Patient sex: M
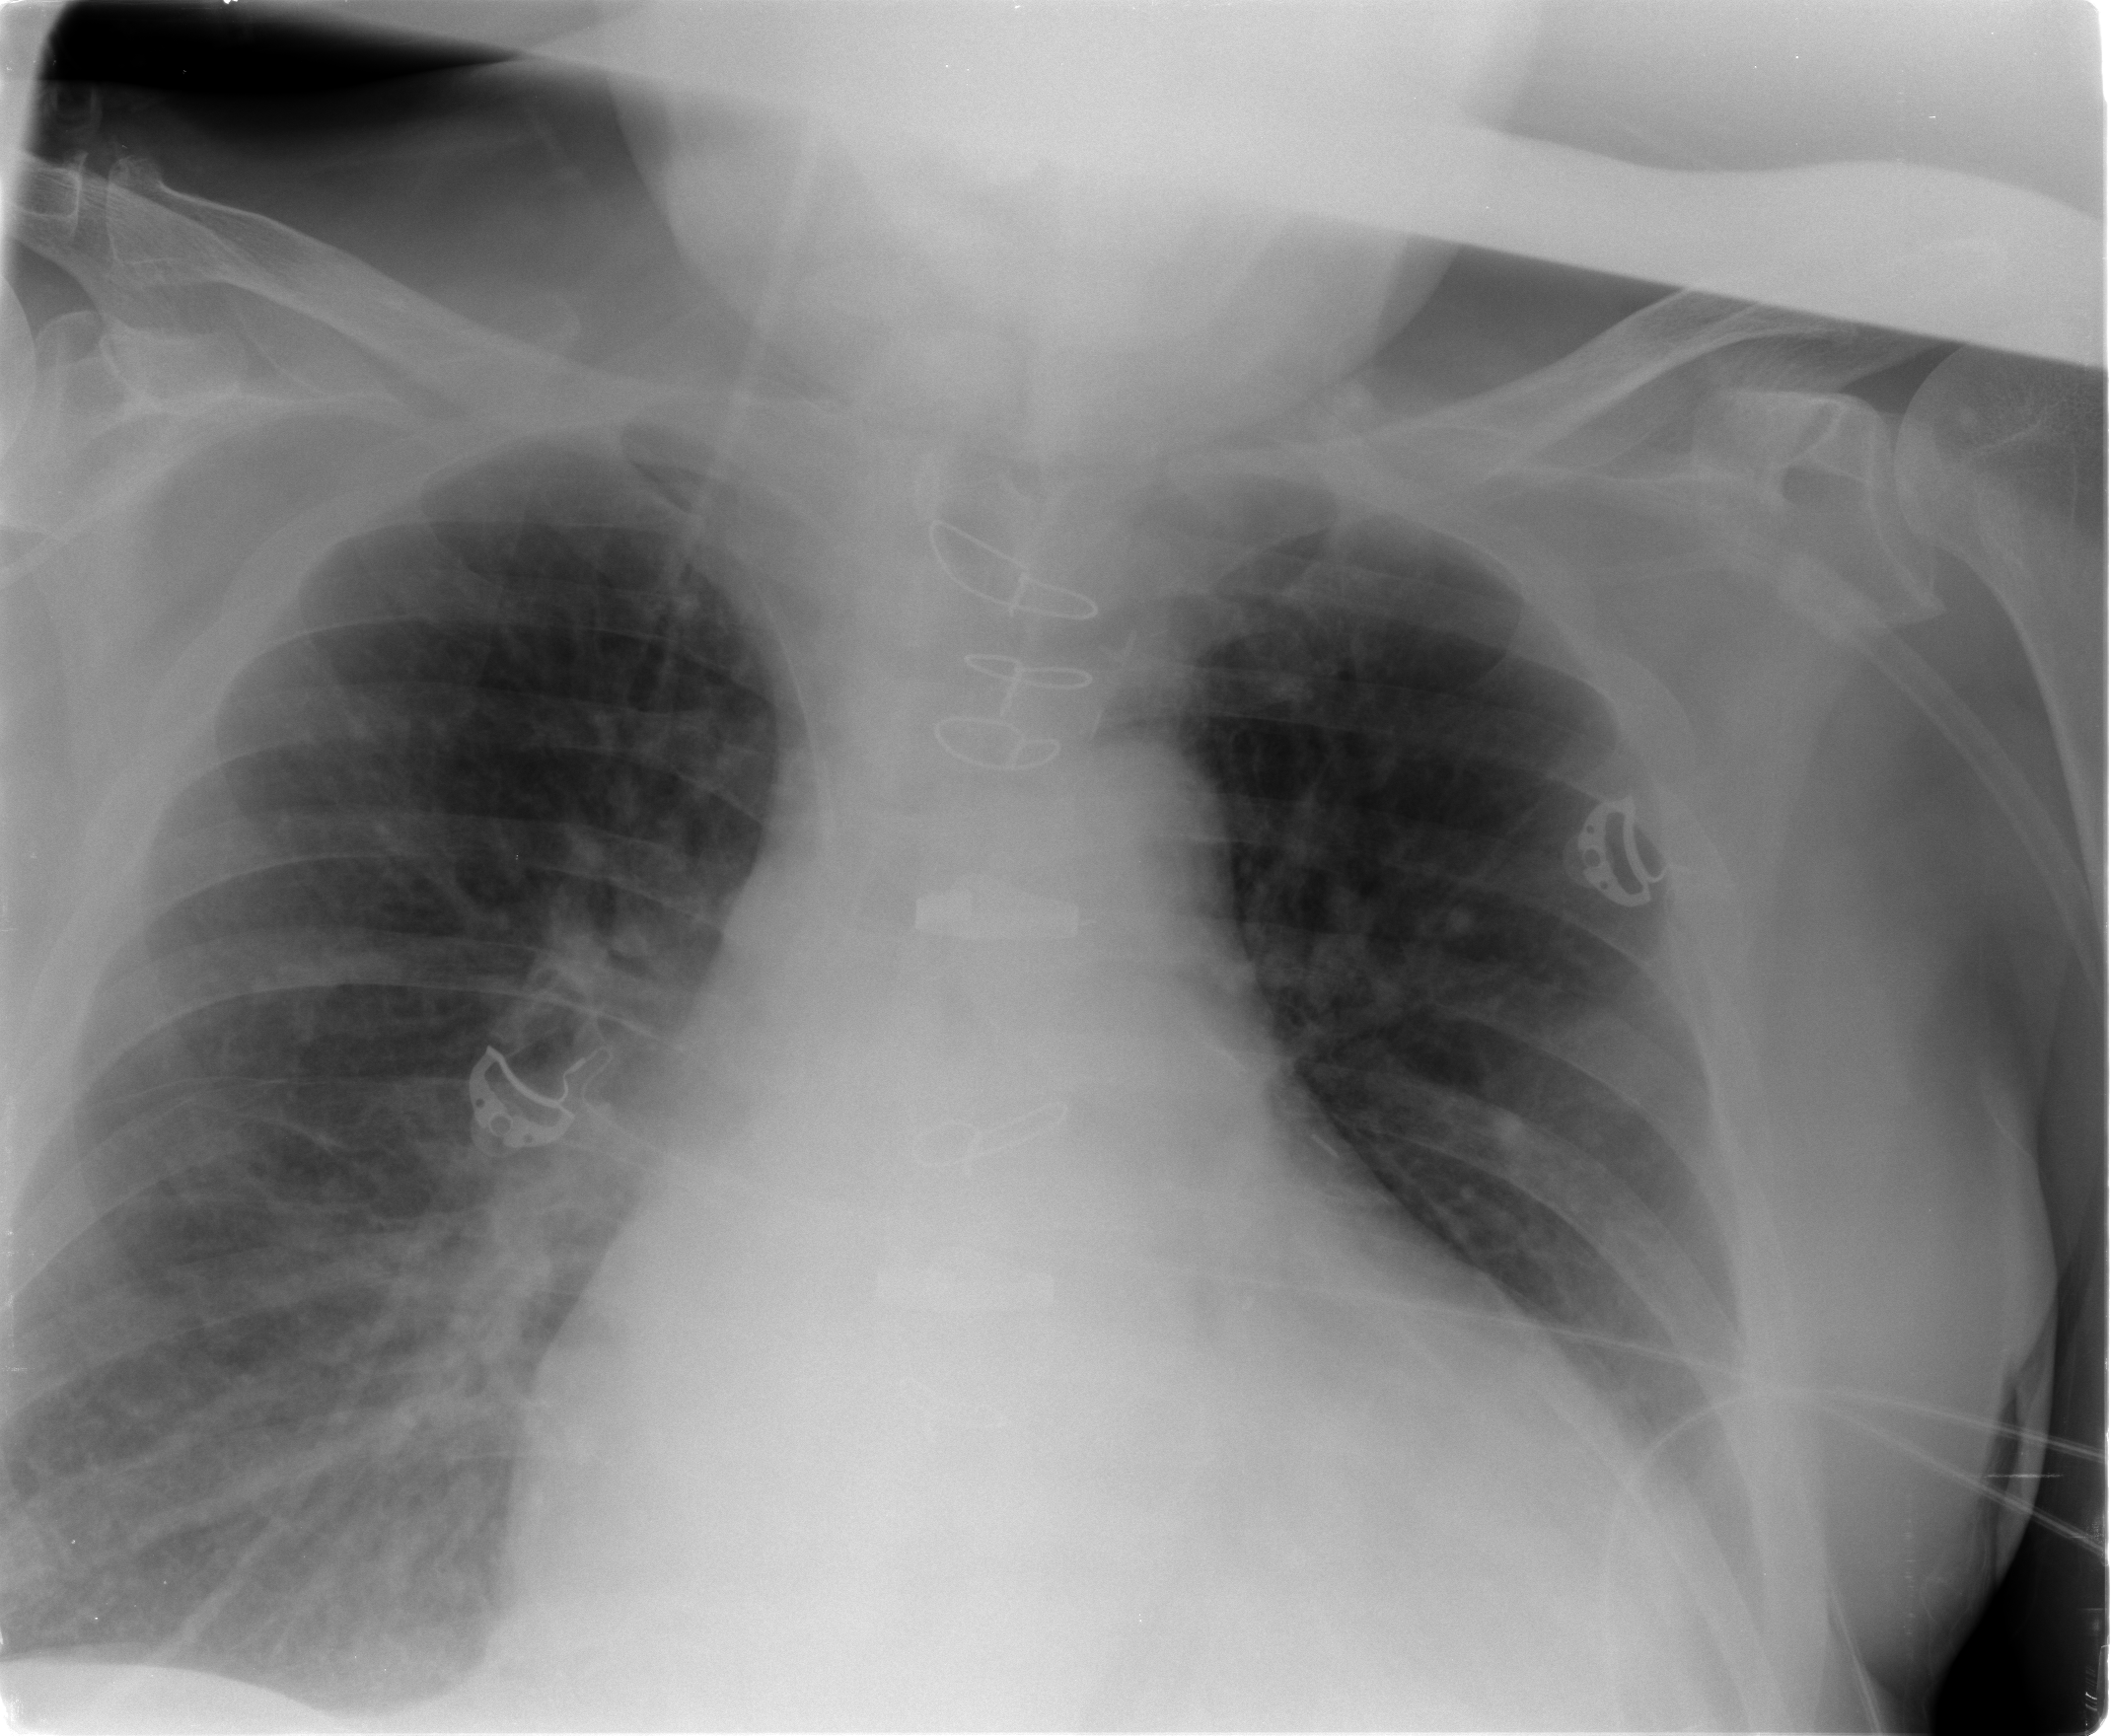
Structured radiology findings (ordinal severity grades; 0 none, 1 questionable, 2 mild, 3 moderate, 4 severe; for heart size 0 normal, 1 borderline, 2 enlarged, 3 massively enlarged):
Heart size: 3
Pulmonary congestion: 2
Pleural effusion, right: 0
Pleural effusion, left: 2
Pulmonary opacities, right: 0
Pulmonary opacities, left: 0
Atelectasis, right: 0
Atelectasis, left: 2